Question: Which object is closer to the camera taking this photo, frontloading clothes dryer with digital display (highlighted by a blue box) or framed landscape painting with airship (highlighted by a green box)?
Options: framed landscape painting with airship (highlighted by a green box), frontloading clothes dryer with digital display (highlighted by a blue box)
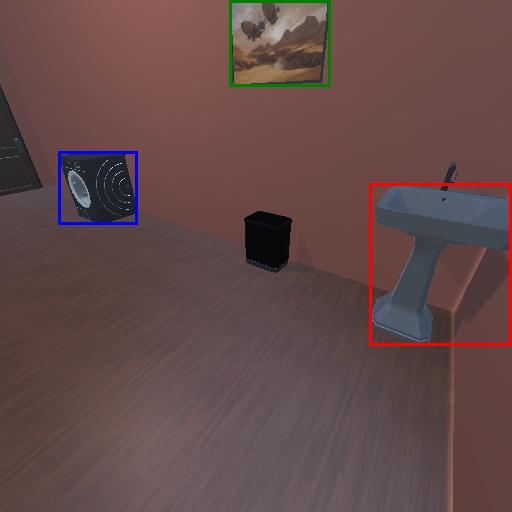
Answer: framed landscape painting with airship (highlighted by a green box)